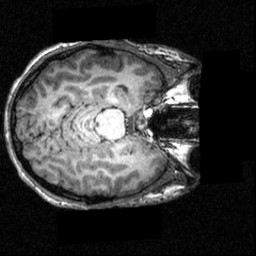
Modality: T1w
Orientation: axial
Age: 26
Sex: male
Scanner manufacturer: siemens
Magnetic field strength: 3.951 T
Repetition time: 1.5 s
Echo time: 0.00335 s